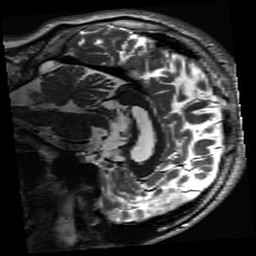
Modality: inplaneT2
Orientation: sagittal